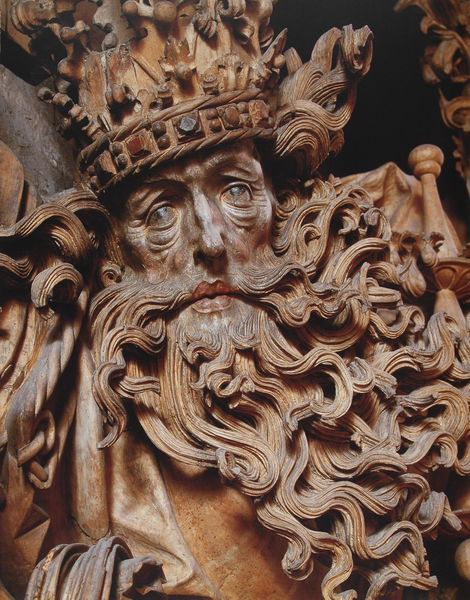
Titel: Hochaltar, Mittelschrein (Detail)
Künstler: Meister H. L.
Standort: Breisach
Institution: Münster St. Stephanus
Schlagwörter: blau, blätter, gott, kopf, mann, ausschnitt, bewegung, braun, haar, holz, hut, mund, nase, stirn, stuhl, blick, rot, bart, augen, falten, gesicht, wind, kirche, gewand, haare, realismus, vater, diamanten, edelsteine, krone, lippen, locken, traurig, ranken, skulptur, relief, farbe, monochrom, wehen, kaiser, könig, detail, pupillen, bildhauerei, faltenwurf, plastik, foto, alter, dom, lodern, augenringe, herrscher, münster, altar, schnitzerei, fragment, dramatik, edelstein, heiliger, naturalistisch, macht, gefasst, geschnitzt, zepter, schnitz, schnitzaltar, gottvater, mittelschrein, holzschnitzerei, julius ii, augen mund, t. riemenschneider, diamant, detailansicht, gesuch, juwelen, breisach, diamand